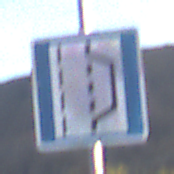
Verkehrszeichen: NothalteUndPannenbucht
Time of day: SunriseSunset
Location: Outdoor (Nature)
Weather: PartlyCloudy
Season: NotSpecified
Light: Natural